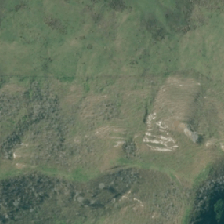
Land cover: grose_broom